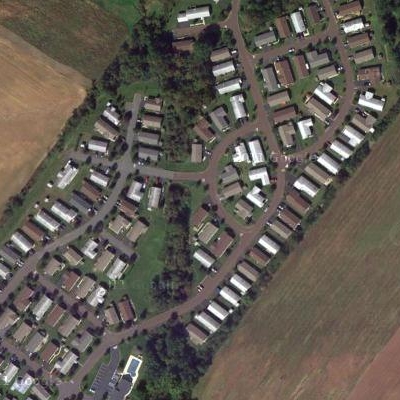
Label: fResident